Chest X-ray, PA view. Patient: 38 years old, sex M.
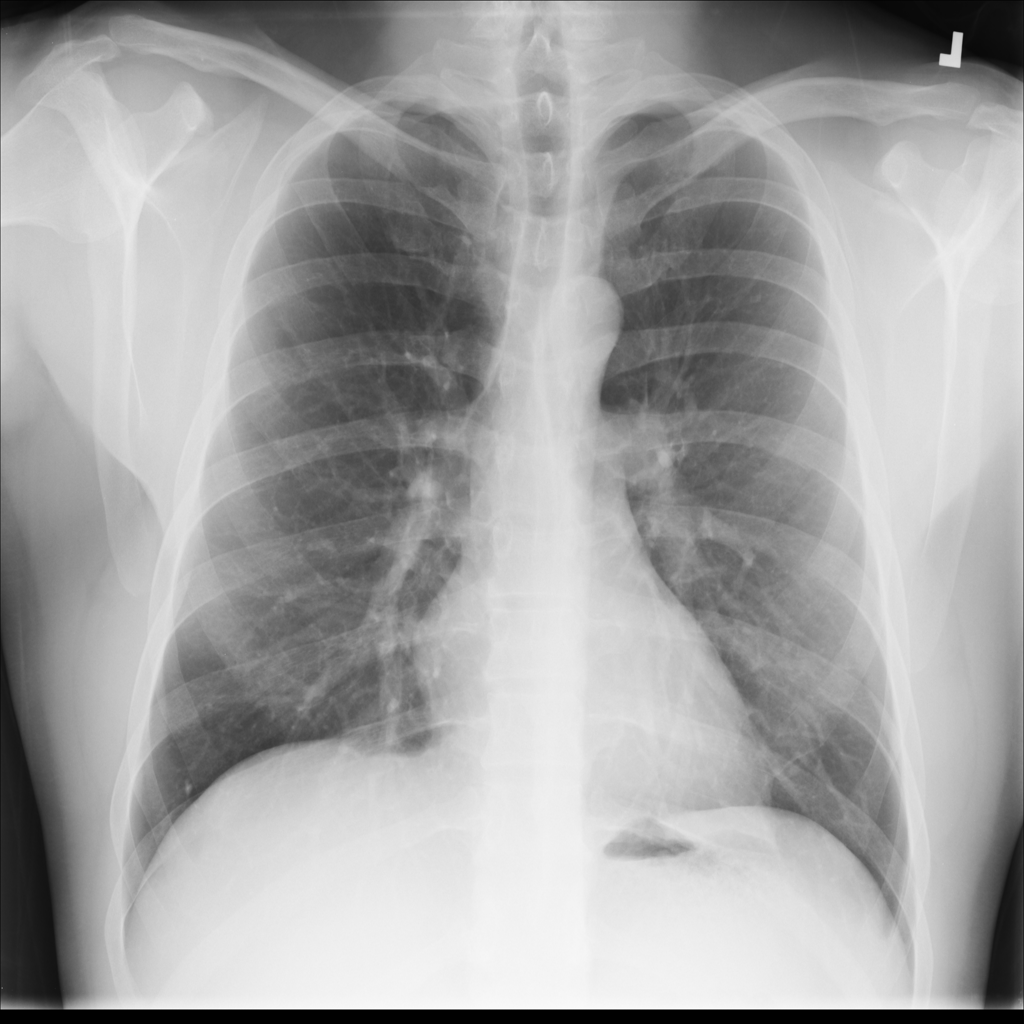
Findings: No Finding